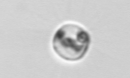
Label: Thalassiosira